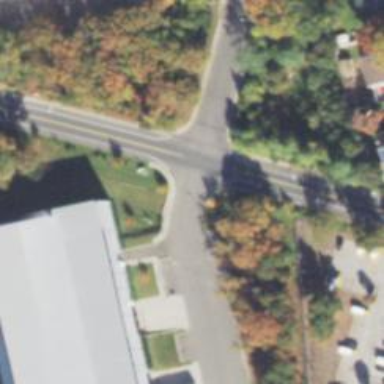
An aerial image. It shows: Unmarked crossing on footway.